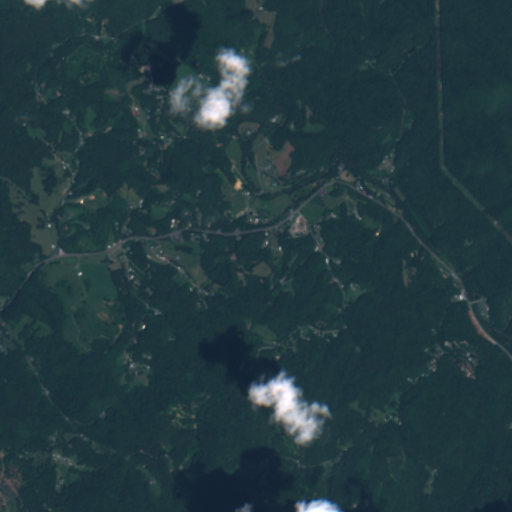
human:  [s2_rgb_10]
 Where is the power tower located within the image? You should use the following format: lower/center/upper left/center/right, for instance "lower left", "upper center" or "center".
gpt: The power tower is located in the upper right of the image.
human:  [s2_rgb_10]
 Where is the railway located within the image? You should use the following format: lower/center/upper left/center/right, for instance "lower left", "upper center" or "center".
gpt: The railway is located in the upper center of the image.
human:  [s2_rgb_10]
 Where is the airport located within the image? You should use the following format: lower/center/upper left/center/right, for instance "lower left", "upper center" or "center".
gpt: There is no airport in the image.